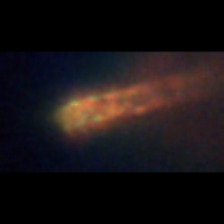
Taxon: Chaetoceros
Group: Diatoms